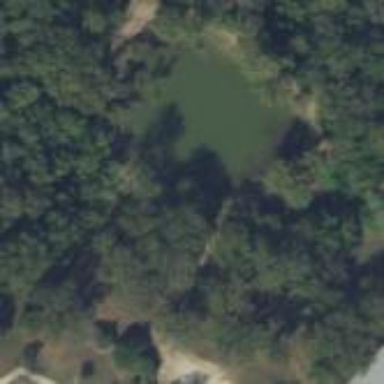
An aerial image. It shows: Pond with natural water.